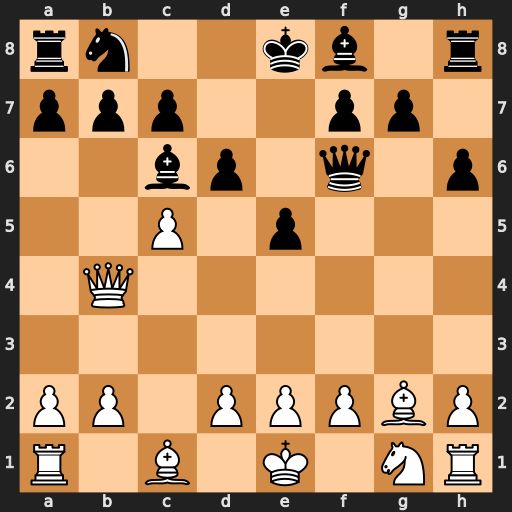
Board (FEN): rn2kb1r/ppp2pp1/2bp1q1p/2P1p3/1Q6/8/PP1PPPBP/R1B1K1NR
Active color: w
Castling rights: KQkq
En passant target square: -
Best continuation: Bxc6+ Nxc6 Qxb7 Kd7 Qxa8